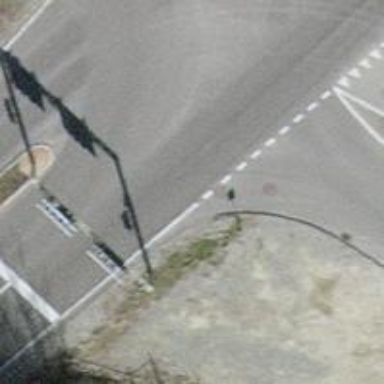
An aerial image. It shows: Road with traffic signals controlling the flow of traffic.